Field crop: maize
Growth stage: 2
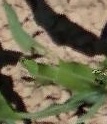
Species: maize